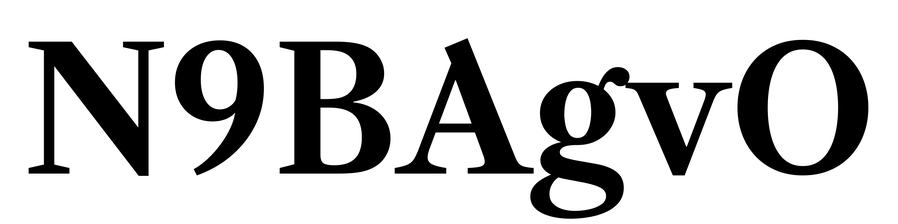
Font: LibreCaslonText_SemiBold